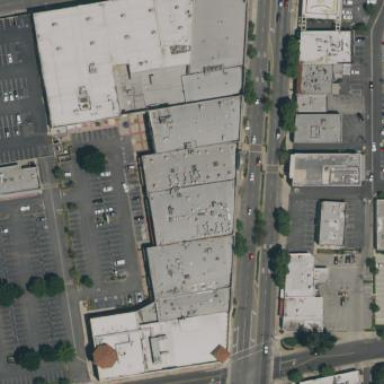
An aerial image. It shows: Retail building.